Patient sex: F
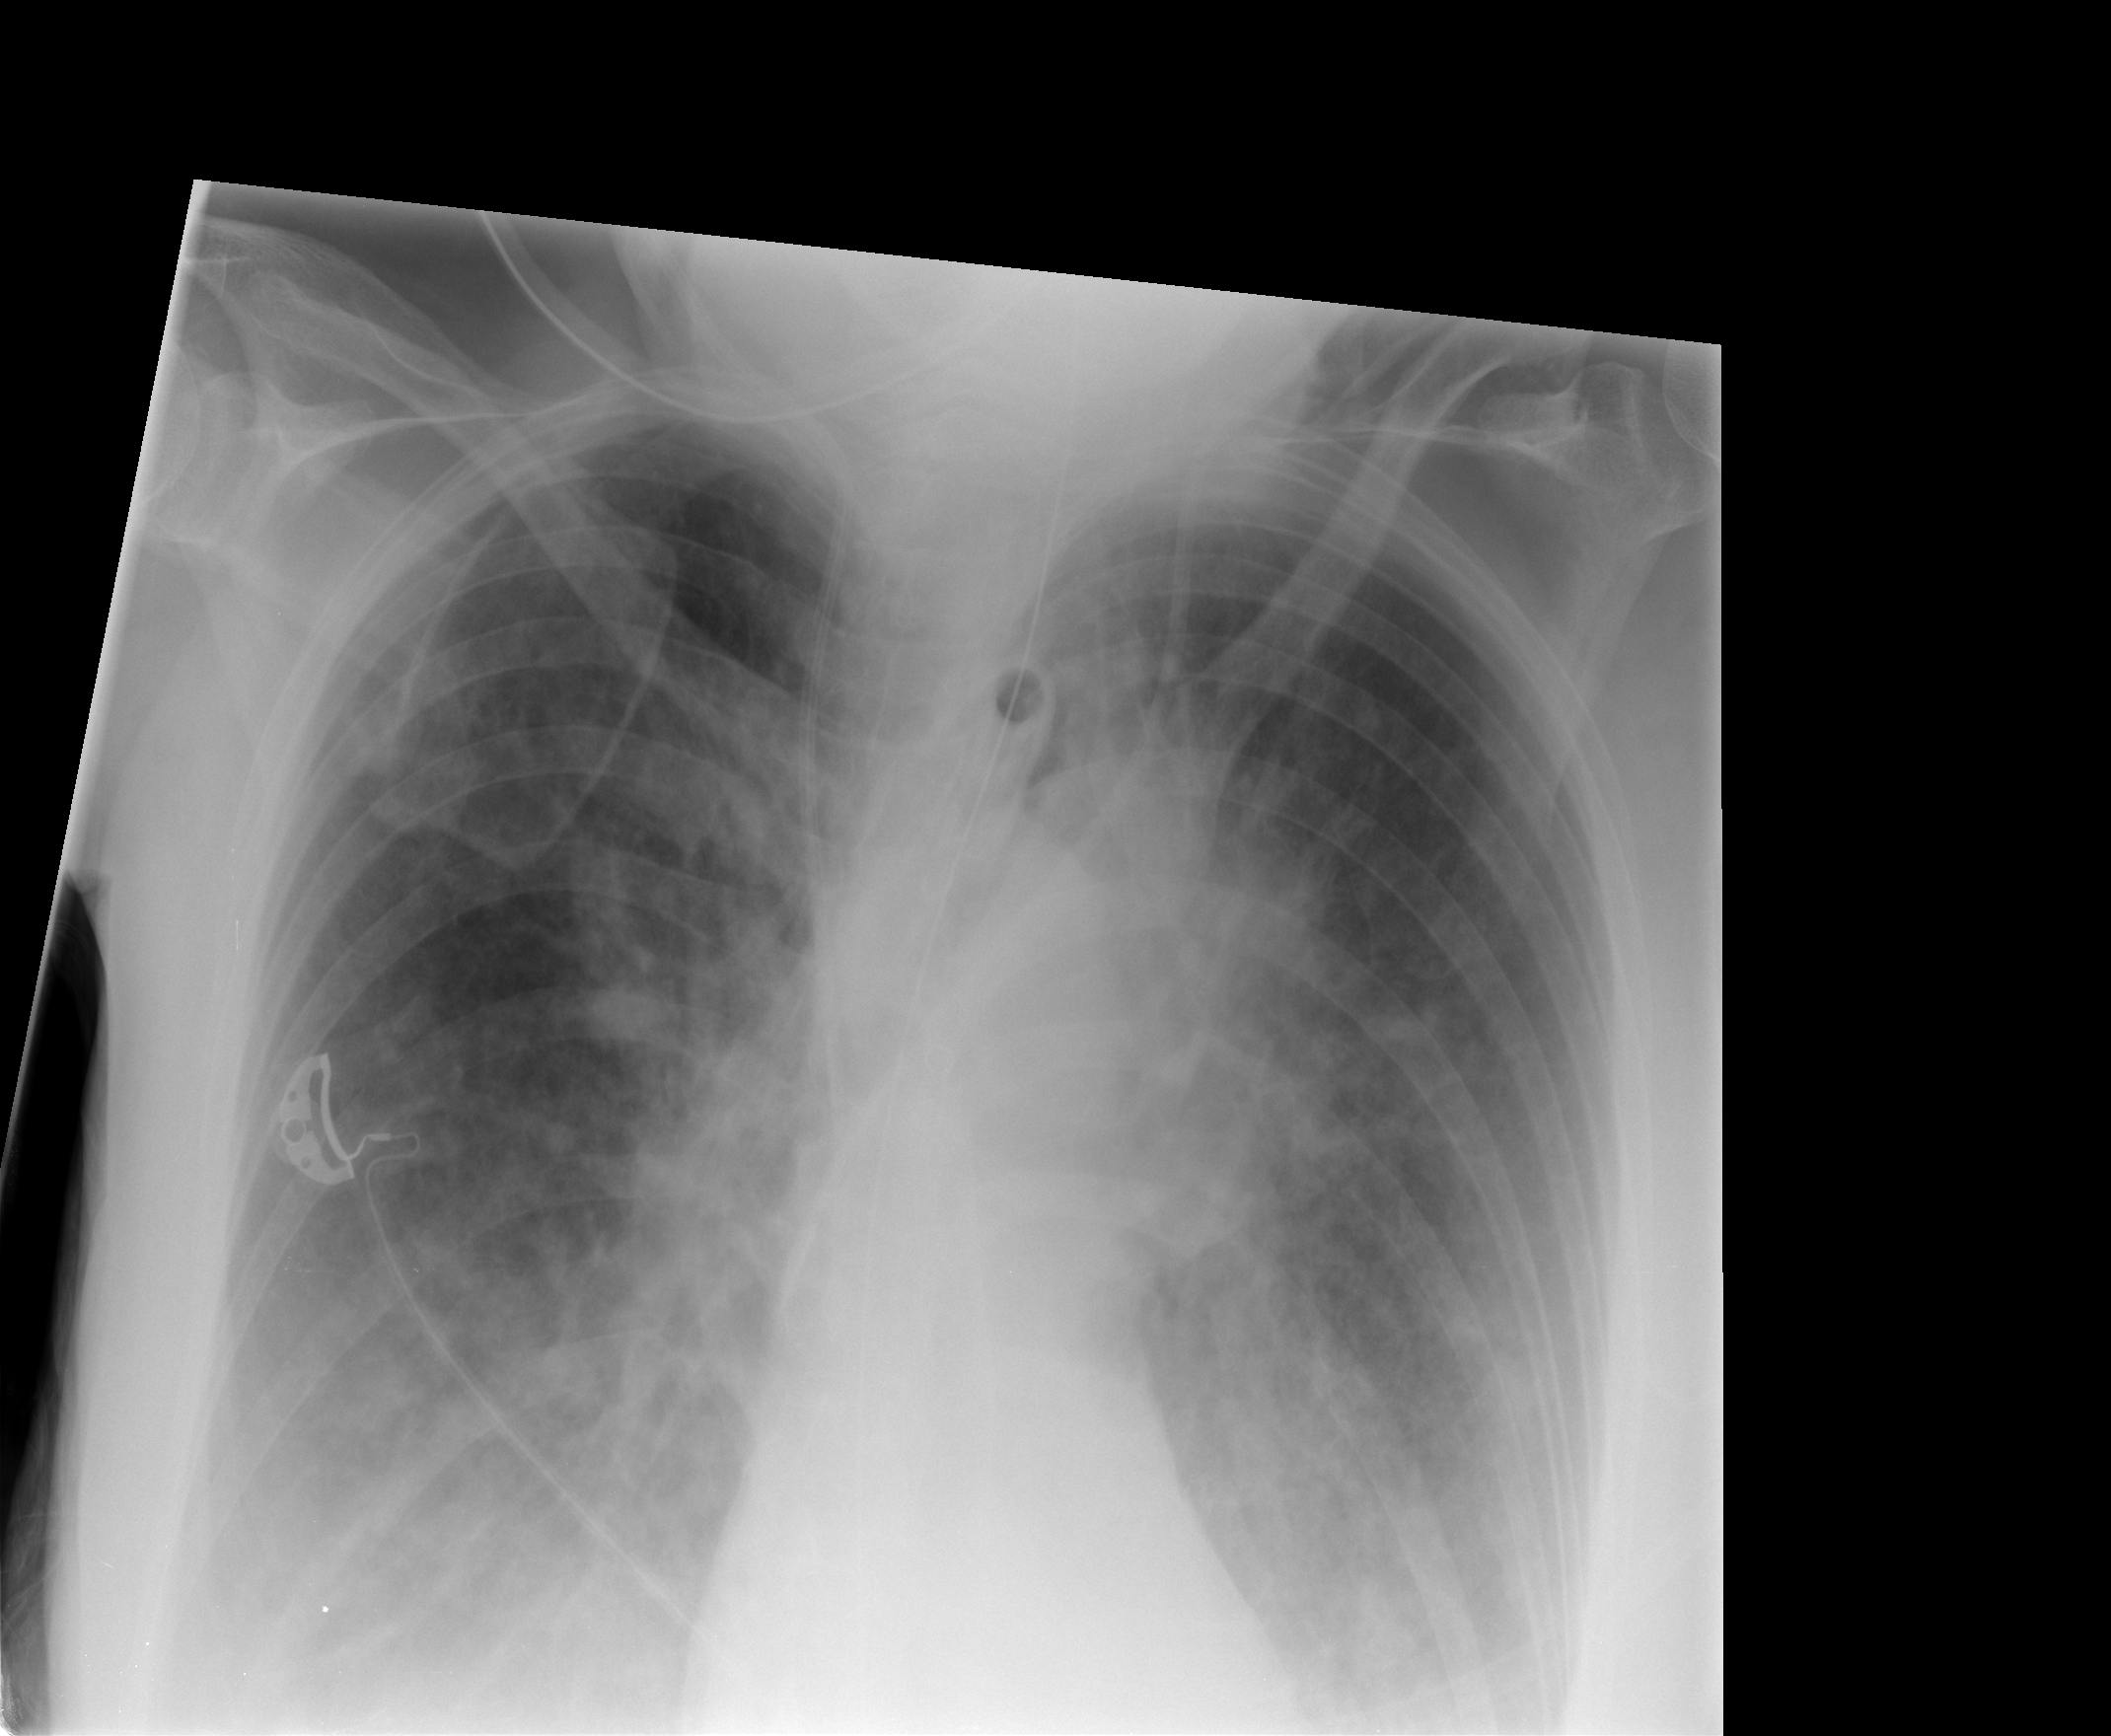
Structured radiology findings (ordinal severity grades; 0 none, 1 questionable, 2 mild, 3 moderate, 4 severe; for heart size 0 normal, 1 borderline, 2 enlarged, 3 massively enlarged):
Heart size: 0
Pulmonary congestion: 2
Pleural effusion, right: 3
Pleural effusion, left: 2
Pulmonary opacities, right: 3
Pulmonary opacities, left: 3
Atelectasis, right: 2
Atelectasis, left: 2